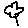
Label: flower